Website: home-depot
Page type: billing-address
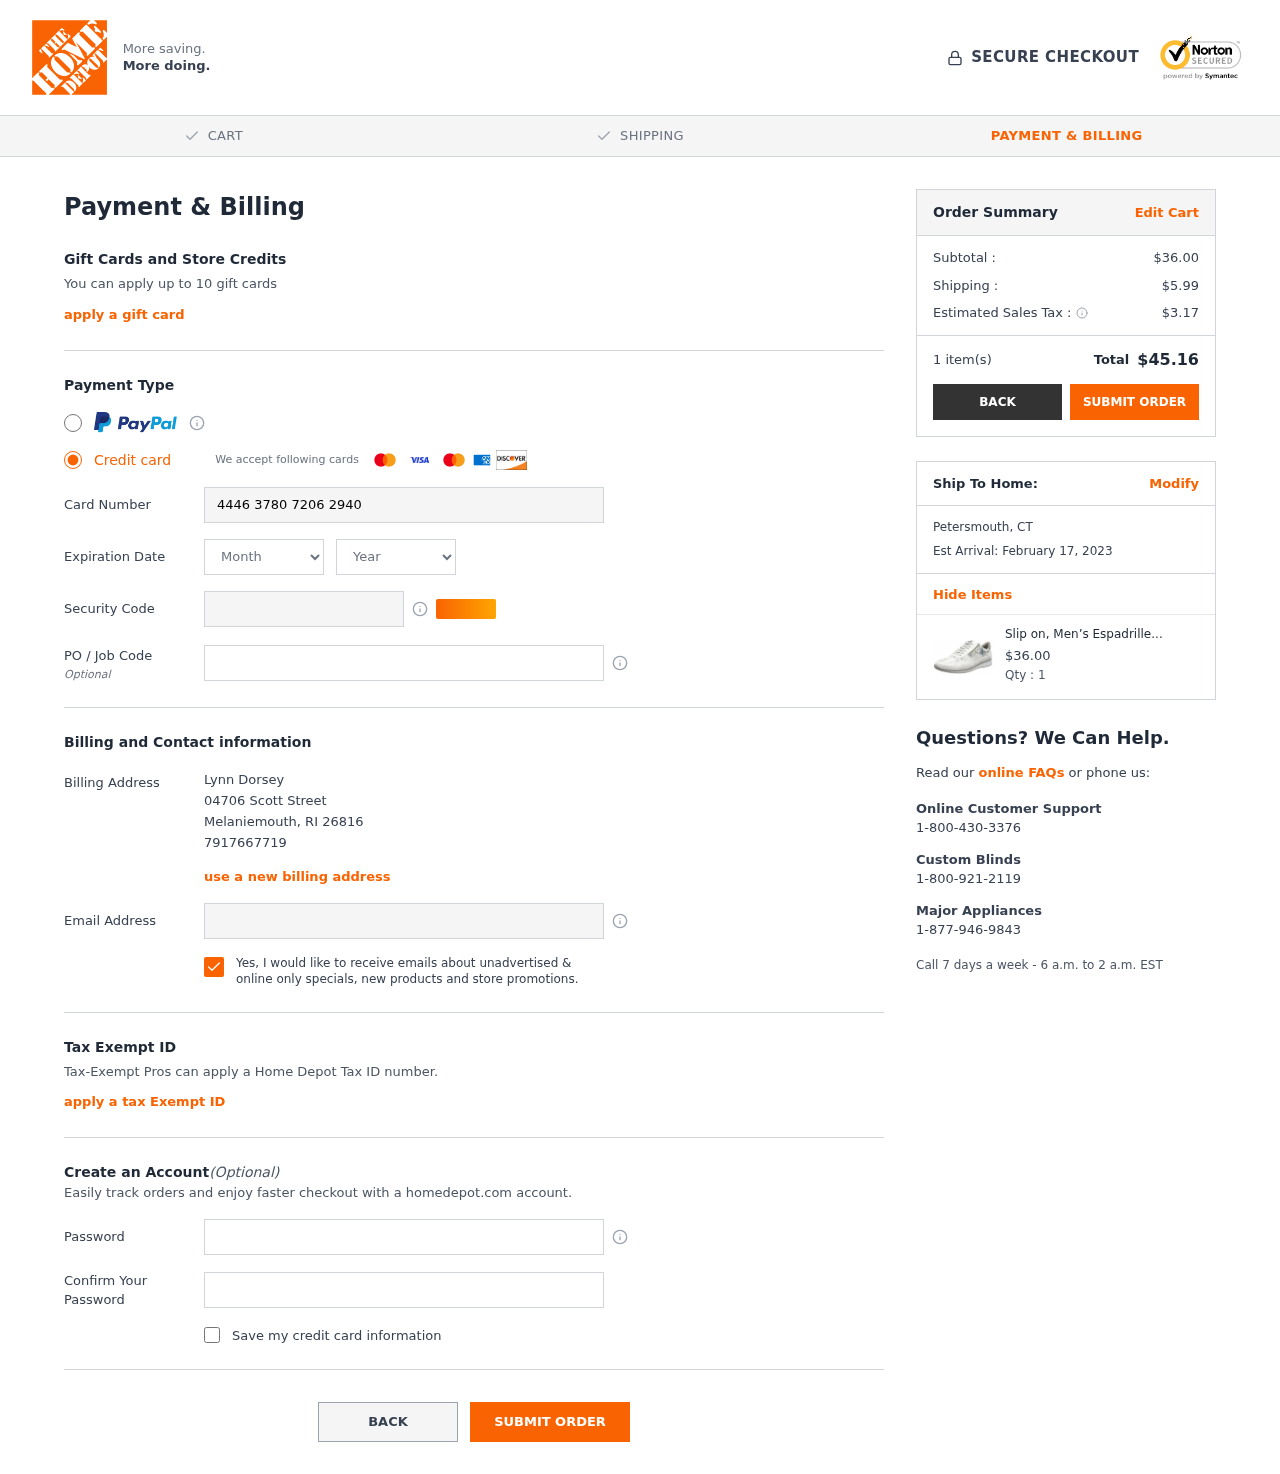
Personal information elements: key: PII_CARD_CVV
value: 422
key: PII_CARD_EXPIRY_MONTH
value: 07
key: PII_CARD_EXPIRY_YEAR
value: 29
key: PII_CARD_NUMBER
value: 4446 3780 7206 2940
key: PII_CITY
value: Melaniemouth
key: PII_CITY2
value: Petersmouth
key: PII_EMAIL
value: lynn_dorsey@yahoo.com
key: PII_FULLNAME
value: Lynn Dorsey
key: PII_PHONE
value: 7917667719
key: PII_POSTCODE
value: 26816
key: PII_STATE_ABBR
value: RI
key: PII_STATE_ABBR2
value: CT
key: PII_STREET
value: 04706 Scott Street
Product elements: key: PRODUCT1_NAME
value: Slip on, Men’s Espadrilles
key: PRODUCT1_PRICE
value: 36
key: PRODUCT1_QUANTITY
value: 1
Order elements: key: ORDER_SUBTOTAL
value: $36.00
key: ORDER_SHIPPING_COST
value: $5.99
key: ORDER_TAX
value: $3.17
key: ORDER_NUM_ITEMS
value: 1 item(s)
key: ORDER_TOTAL
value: $45.16
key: ORDER_DELIVERY_DATE
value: Est Arrival: February 17, 2023